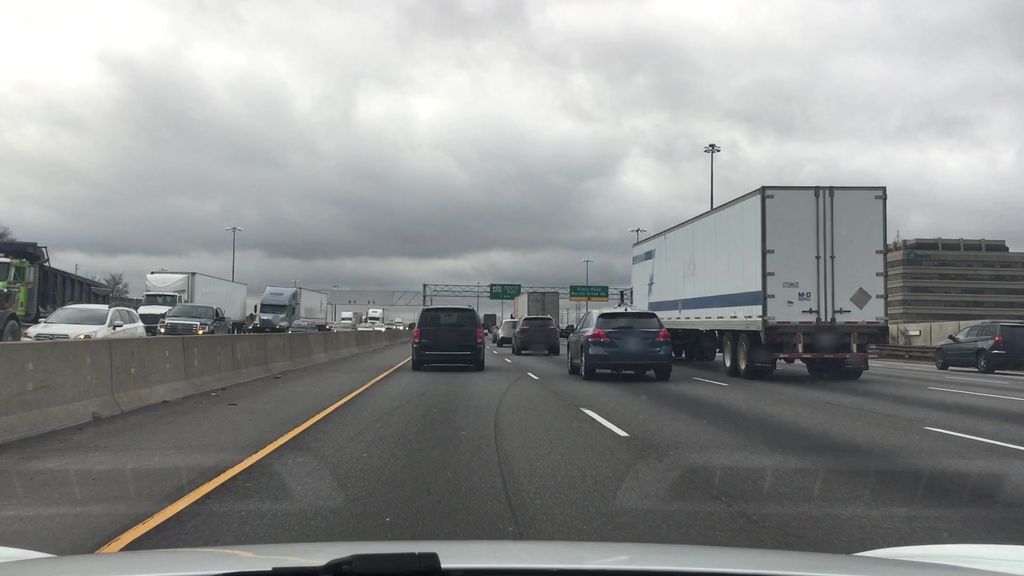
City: toronto